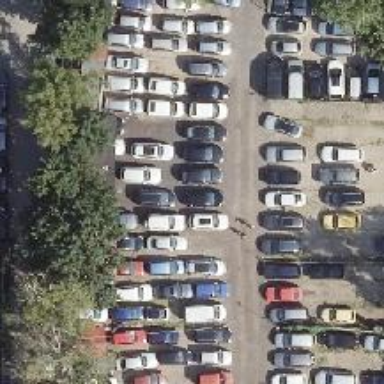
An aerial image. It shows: Parking aisle designated as service road.